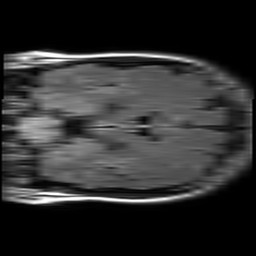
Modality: FLAIR
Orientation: coronal
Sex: female
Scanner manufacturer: philips
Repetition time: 11 s
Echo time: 0.125 s